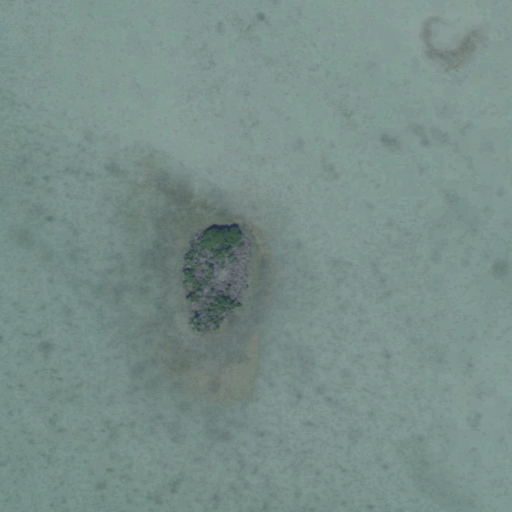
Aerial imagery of island in Florida named Marjoe Key containing open water and herbaceous wetlands